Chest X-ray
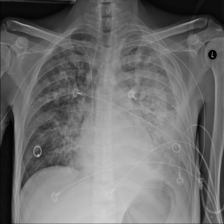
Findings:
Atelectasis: negative
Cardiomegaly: negative
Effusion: positive
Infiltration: positive
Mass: negative
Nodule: positive
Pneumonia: negative
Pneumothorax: negative
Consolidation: negative
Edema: positive
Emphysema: negative
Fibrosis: negative
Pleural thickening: negative
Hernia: negative